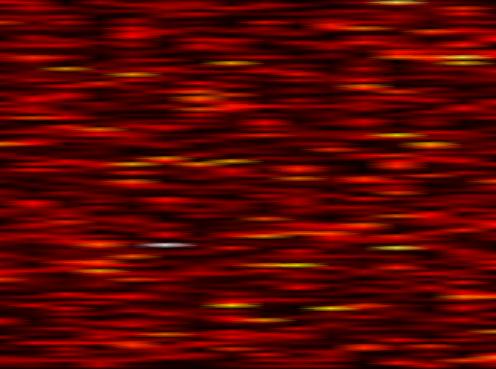
Label: WOLA